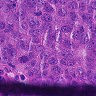
Metastatic tissue present: yes